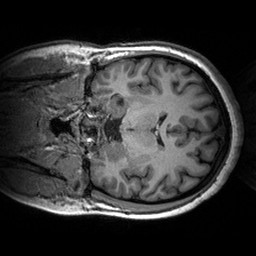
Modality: T1w
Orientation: coronal
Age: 22
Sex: female
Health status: healthy
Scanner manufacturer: siemens
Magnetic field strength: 3 T
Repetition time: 2.53 s
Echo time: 0.00288 s